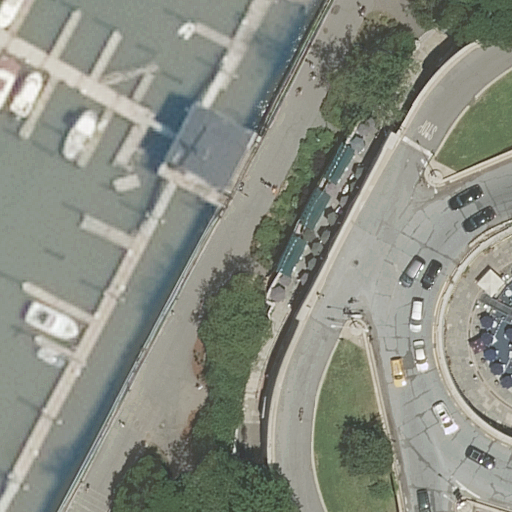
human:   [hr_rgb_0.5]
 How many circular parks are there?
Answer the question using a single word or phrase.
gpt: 0

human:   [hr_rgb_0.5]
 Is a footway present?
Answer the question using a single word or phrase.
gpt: yes

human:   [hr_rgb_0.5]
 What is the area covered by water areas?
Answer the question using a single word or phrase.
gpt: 3715m2

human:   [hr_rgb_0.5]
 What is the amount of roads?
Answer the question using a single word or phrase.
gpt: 15

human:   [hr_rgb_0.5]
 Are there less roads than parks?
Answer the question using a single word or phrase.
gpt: no

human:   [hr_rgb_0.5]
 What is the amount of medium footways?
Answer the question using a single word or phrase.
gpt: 1

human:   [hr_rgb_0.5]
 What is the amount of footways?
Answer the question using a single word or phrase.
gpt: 1

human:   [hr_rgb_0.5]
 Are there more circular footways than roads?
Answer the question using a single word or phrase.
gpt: no

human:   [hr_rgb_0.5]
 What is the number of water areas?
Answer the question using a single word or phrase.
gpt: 1

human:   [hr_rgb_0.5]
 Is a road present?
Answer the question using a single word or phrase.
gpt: yes

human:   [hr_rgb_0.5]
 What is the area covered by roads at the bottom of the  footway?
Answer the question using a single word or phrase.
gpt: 0m2

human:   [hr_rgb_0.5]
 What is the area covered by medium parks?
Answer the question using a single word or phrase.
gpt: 434m2

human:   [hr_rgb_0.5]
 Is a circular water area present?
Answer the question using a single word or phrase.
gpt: no

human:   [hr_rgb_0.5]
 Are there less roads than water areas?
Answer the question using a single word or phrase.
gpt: no

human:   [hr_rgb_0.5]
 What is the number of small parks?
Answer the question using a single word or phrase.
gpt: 0

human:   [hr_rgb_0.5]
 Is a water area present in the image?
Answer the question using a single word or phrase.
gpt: yes

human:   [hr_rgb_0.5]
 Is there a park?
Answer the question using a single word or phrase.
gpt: yes

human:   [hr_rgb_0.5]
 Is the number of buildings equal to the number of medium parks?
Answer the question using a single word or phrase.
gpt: no

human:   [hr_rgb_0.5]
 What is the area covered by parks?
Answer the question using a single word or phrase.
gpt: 434m2

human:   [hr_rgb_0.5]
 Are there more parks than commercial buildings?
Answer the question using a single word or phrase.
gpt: yes

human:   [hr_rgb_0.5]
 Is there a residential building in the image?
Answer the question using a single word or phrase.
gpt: no

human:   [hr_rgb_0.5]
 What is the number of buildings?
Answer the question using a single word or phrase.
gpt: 0

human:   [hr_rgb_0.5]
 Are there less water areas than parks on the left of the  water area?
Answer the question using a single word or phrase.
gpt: no

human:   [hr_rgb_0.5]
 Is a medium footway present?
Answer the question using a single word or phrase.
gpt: yes

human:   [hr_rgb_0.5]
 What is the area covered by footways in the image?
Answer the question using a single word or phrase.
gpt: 265m2

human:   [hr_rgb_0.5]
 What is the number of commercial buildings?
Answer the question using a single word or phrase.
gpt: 0

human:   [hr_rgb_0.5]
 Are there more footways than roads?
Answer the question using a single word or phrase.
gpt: no

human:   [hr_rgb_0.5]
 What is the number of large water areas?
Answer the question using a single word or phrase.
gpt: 1

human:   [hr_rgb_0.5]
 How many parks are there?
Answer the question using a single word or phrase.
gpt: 1

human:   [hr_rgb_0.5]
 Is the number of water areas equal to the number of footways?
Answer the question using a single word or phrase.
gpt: yes

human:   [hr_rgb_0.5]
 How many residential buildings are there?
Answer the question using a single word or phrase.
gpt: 0

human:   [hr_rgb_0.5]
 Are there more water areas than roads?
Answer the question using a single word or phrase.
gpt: no

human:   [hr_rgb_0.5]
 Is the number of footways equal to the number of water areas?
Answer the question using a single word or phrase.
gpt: yes

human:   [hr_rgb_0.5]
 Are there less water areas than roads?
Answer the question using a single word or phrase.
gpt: yes

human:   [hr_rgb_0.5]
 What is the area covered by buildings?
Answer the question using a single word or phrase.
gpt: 0m2

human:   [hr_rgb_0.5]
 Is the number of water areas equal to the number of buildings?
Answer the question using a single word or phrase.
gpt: no

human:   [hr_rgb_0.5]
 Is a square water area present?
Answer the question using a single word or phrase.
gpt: no

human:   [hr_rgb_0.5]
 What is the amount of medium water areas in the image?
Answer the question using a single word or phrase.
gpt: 0

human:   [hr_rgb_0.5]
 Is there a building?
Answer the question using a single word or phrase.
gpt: no

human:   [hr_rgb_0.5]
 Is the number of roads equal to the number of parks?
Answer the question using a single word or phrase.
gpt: no

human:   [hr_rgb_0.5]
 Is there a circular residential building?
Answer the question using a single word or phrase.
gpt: no

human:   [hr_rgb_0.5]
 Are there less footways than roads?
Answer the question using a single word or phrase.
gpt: yes

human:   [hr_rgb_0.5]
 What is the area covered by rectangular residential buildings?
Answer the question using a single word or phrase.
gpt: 0m2

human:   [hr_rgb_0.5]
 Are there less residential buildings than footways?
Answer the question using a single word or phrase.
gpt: yes

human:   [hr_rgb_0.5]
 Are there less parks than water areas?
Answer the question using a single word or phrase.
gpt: no

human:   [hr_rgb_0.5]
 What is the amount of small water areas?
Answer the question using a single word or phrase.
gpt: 0

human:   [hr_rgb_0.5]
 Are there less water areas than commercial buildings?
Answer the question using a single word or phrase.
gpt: no

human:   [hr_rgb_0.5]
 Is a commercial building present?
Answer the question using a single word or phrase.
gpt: no

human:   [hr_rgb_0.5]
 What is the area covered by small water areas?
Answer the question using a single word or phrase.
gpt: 0m2

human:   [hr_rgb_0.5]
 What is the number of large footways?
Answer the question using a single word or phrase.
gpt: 0

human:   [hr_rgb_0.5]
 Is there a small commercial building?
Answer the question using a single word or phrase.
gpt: no

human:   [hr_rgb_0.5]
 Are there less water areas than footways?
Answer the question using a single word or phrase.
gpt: no

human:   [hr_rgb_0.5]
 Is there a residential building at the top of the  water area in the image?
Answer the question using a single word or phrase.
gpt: no

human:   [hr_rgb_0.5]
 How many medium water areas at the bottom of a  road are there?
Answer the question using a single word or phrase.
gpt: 0

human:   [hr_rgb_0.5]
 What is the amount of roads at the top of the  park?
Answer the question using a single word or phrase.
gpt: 0

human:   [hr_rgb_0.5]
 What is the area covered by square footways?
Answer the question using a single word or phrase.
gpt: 0m2

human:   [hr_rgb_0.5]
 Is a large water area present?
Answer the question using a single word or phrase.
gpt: yes

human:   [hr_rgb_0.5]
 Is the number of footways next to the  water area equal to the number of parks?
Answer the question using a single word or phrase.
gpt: yes

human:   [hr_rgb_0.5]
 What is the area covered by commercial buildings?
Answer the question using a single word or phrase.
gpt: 0m2

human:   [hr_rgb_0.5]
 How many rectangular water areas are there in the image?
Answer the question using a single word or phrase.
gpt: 0

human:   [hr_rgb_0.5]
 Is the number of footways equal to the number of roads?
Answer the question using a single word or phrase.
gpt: no

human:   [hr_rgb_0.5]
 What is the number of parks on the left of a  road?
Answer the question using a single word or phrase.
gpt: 0

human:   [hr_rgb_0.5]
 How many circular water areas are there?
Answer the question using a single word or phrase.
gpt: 0

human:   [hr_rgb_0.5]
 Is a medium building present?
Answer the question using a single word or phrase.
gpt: no